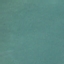
Land use / land cover: SeaLake